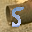
Label: 5